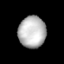
Tissue: lung
Cell type: T cells
Senescence score: 0.6579
Nuclear area (px): 843
Mean DAPI intensity: 184.769